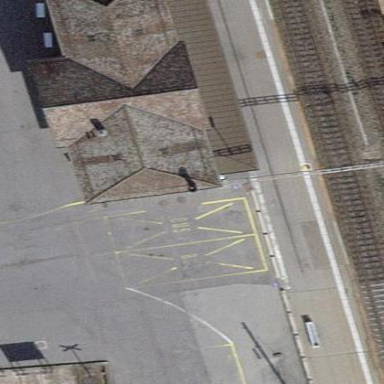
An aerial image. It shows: Close-up view of roof of building.